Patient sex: M
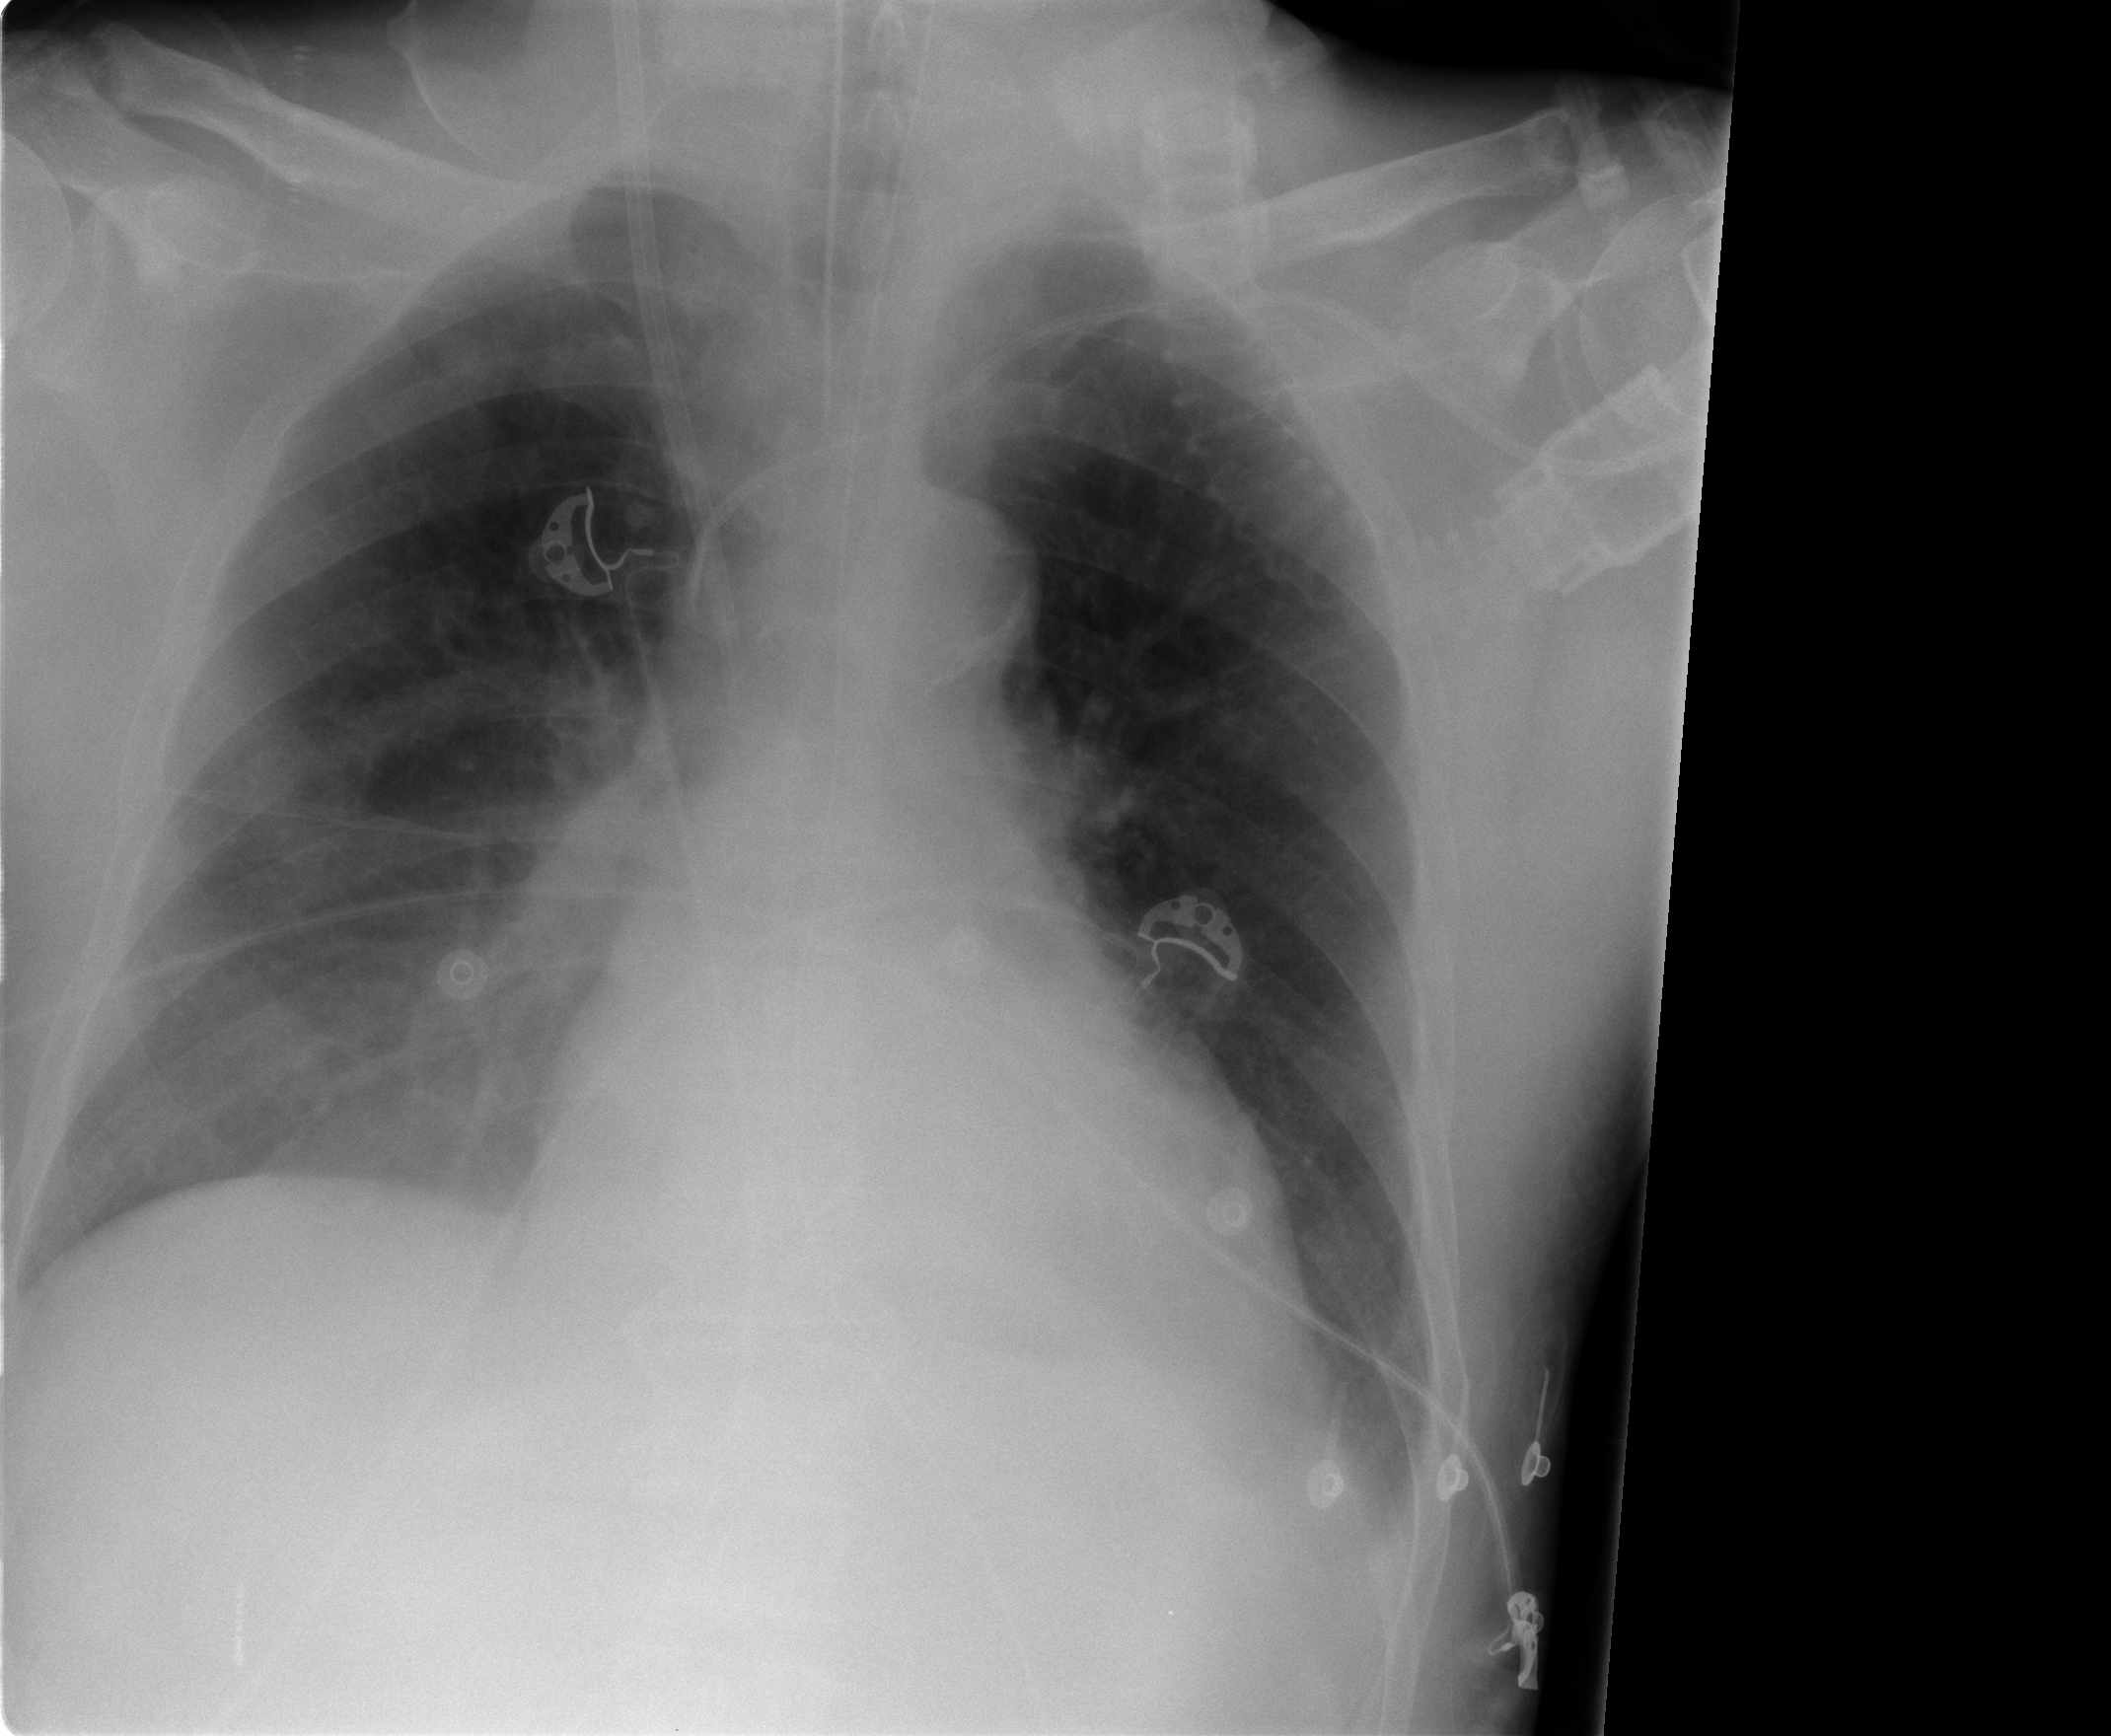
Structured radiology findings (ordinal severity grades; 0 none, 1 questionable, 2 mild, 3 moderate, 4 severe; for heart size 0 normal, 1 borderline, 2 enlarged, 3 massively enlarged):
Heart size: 0
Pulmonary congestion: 0
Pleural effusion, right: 0
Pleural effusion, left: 1
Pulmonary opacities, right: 1
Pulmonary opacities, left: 0
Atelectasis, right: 0
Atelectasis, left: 0